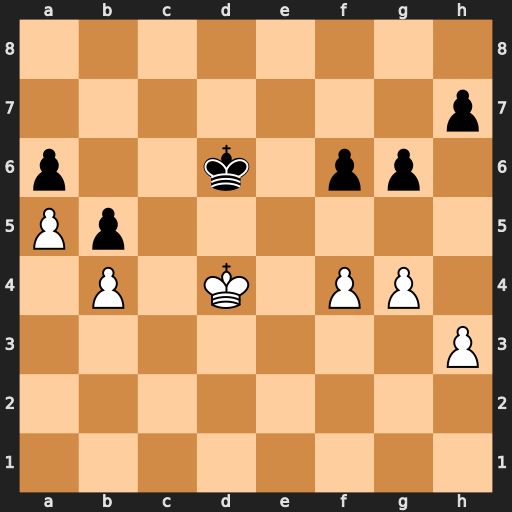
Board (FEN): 8/7p/p2k1pp1/Pp6/1P1K1PP1/7P/8/8
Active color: w
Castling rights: -
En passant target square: -
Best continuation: g5 fxg5 fxg5